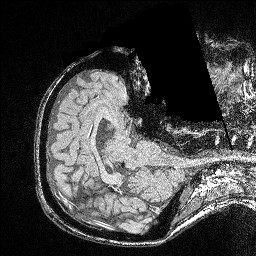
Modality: FLASH
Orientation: axial
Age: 23
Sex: male